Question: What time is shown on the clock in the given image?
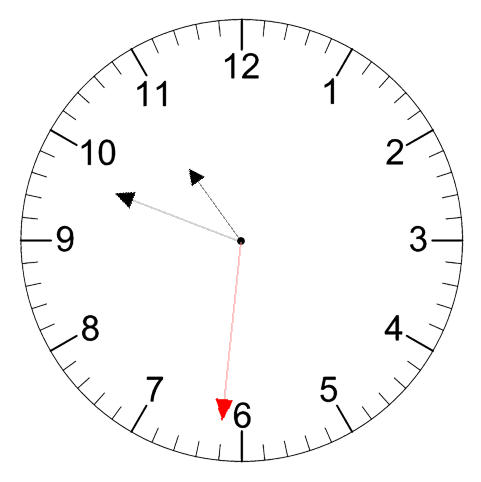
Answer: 10:48:31